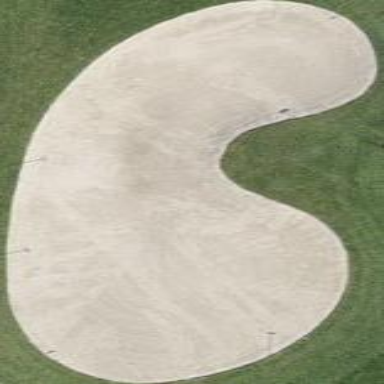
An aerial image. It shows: Golf bunker.